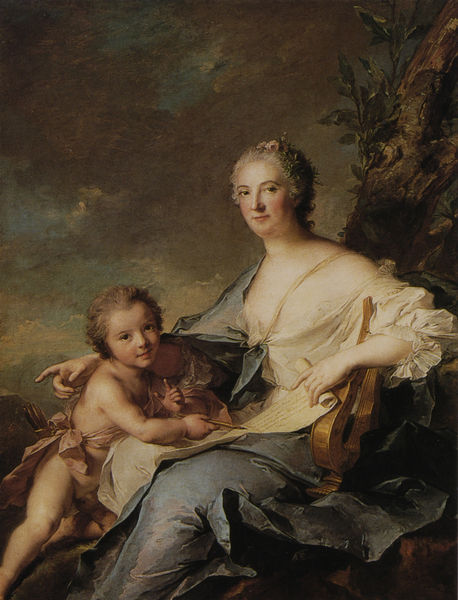
Titel: François Geneviève de Vallembras de Sombreval
Künstler: Jean-Marc Nattier
Standort: Paris
Institution: Musée du Louvre
Schlagwörter: baum, blau, blätter, dunkel, feder, felsen, gemälde, gewitter, haut, himmel, laub, lendenschurz, nackt, rubens, umhang, weiß, wolken, gelb, grün, landschaft, ocker, sitzen, ausschnitt, braun, brust, finger, frankreich, frau, frisur, grau, haar, hell, hintergrund, kleid, licht, schwarz, türkis, vordergrund, blick, dame, rose, rot, tuch, wolke, malerei, rock, schleife, arm, barock, bluse, falten, halten, kleidung, rembrandt, steine, bildnis, instrument, portrait, porträt, öl, ast, baumstamm, erde, hügel, natur, stamm, sonne, boden, gewand, haare, mantel, tücher, adel, gewänder, kind, mutter, paar, blatt, gesang, musik, pflanze, pflanzen, locken, rokoko, rosa, engel, garten, nachthimmel, putte, putto, bewölkt, perücke, schrift, wangen, papier, düster, noten, fels, französisch, flattern, lehnen, sturm, unwetter, thron, zeigefinger, musikinstrument, musizieren, muse, stimmung, junge, geschlecht, knie, zeigen, oberkörper, betrachter, doppelportrait, knabe, seite, heiter, kranz, lorbeer, mythologie, göttin, stift, lachs, rolle, pergament, geige, violine, schoss, blaugrau, jesus, brief, schreiben, mythologisch, rinde, eros, gebunden, blumenkranz, schräge, fingerzeig, venus, schriftrolle, fröhlich, adelig, laute, saiten, schriftstück, lernen, harfe, lyra, amor, maria, leier, köcher, sohn, pfeile, einladung, nattier, klassisch, spätbarock, hll, da vinci, gewitterhimmel, nachtigall, graue haare, pastelle, zeigegestus, boucher, fragonard, marie antoinette, aufforderung, zusammen, musikstunde, melodie, rollenportrait, lorbeerbaum, rollenporträt, felsenlanschaft, gem#älde, musestunde, spielen mit dem kind, harge, heinsboro